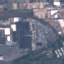
Label: Industrial